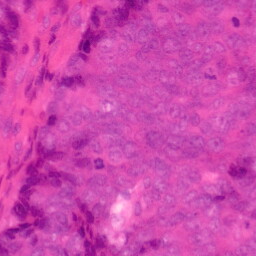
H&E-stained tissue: Colon